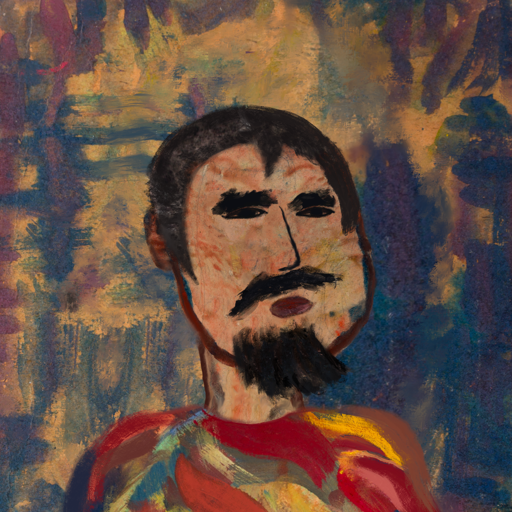
Background: InTheSun, Head And Neck Side: Orphan, Face Side: Mosgoul, Bust: Mother_And_Son_Son, Hair Side: Roy_Bahadur, Head Accessory: Blank, Second Necklace: Blank, Necklace: Blank, Baby: Blank